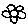
Label: flower